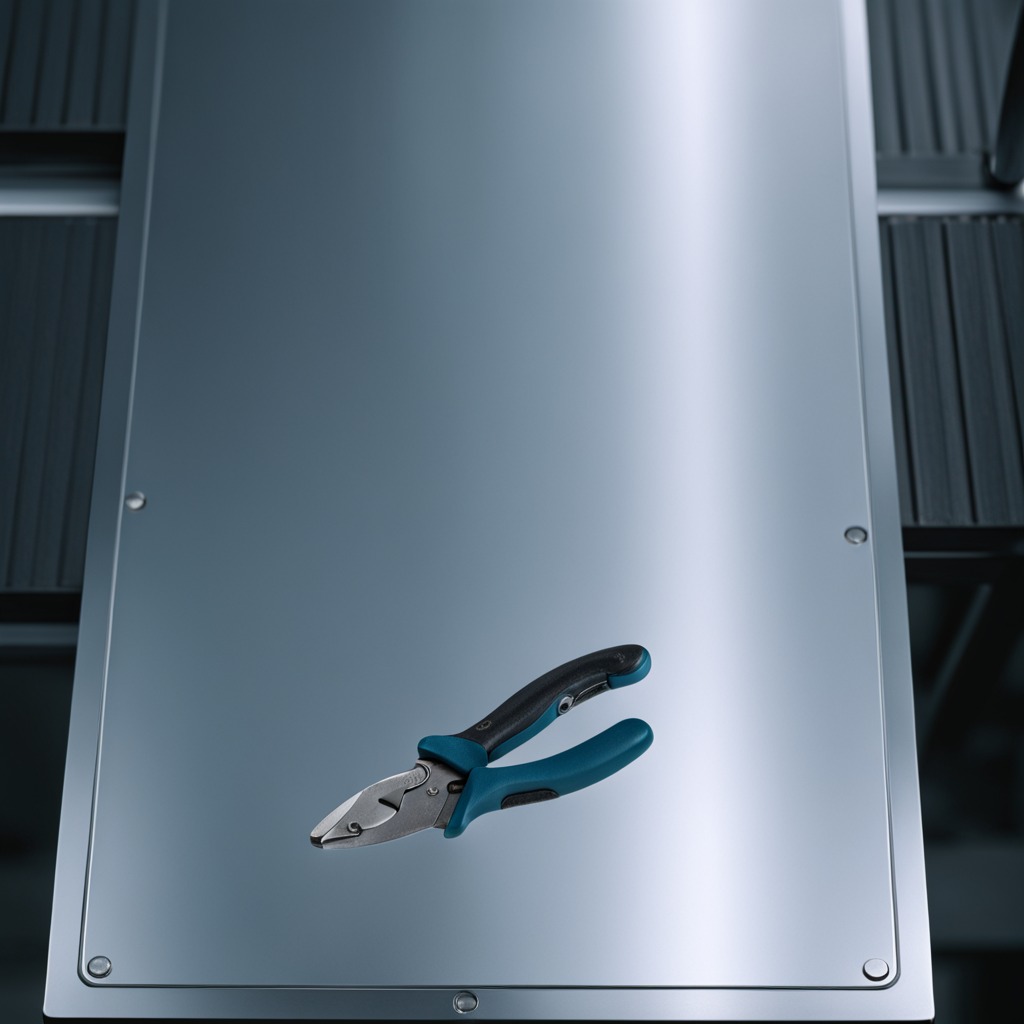
A plier is lying on the metal table in a machine shop under fluorescent lights.